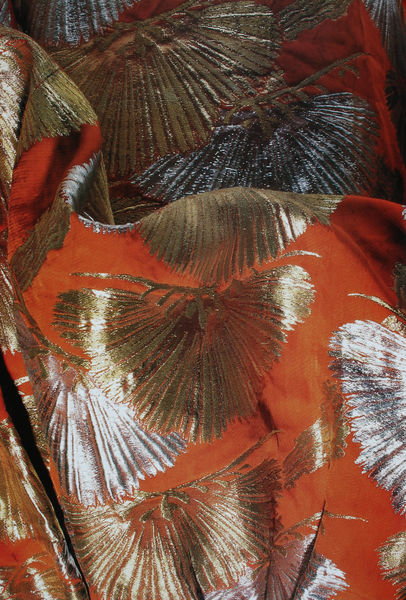
Titel: Cocktailkleid (Detail)
Künstler: Daimaru Dior Salon
Standort: Kyoto (Japan)
Institution: Kyoto Costume Institute
Schlagwörter: baum, berg, blau, blätter, feder, flügel, gemälde, himmel, mann, schatten, vogel, weiß, gelb, landschaft, ocker, blume, blumen, braun, frau, grau, hintergrund, kleid, mitte, orange, schwarz, vordergrund, rot, tuch, beige, fächer, malerei, mode, muster, ornament, falten, federn, kleidung, silber, bild, vorhang, natur, vögel, zweige, gewand, gold, realismus, stoff, blatt, pflanze, pflanzen, seide, wald, zart, japan, wellen, moderne, abstrakt, berge, linien, sturm, falte, detail, glanz, robe, glänzend, farn, bronze, faltenwurf, stofflich, edel, japanisch, collage, stern, übergang, strahlen, linie, zweig, asien, druck, sterne, schirme, asiatisch, kranz, schmetterling, silbern, urwald, palmen, weich, textil, schimmern, pflanzlich, gewellt, wertvoll, schimmernd, farne, gewände, spachtel, tachismus, bauschen, informel, gebauscht, titten, siber, broze, bedruckt, textilie, orane, cocktailkleid, cocktail, stoffdruck, kleiderstoff, glaz, stogff